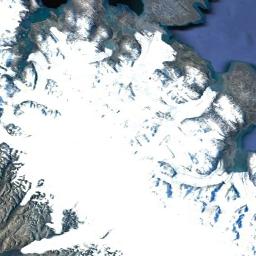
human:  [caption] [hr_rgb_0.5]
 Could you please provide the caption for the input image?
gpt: The snowberg has some valley glaciers and the sea is next to the snowberg .

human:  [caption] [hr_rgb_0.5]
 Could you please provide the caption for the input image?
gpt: The snow berg is next to the water .

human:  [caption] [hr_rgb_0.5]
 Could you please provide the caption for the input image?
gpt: A snow-covered mountain covered in large areas .

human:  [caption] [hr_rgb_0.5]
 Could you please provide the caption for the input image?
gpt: There is a lot of snow on the snowberg .

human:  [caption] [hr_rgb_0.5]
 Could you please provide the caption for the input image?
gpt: The snowberg is covered with snow .